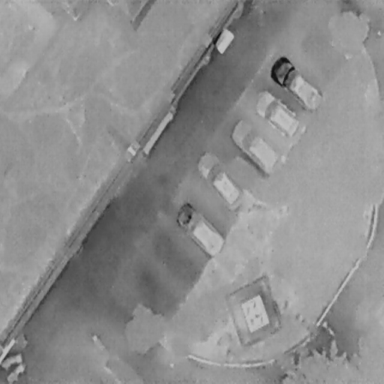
There are five Cars in the infrared image.